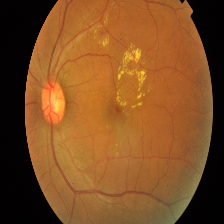
Diabetic retinopathy grade: Proliferative DR